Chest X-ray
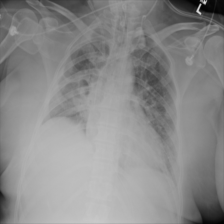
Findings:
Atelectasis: negative
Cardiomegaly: negative
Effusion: negative
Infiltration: negative
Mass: negative
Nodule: negative
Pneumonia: negative
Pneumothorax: negative
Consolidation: negative
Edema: negative
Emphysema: negative
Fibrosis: negative
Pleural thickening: negative
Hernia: negative